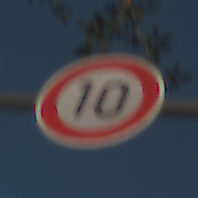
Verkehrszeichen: Geschwindigkeit10
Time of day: SunriseSunset
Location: Outdoor (Nature)
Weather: Clear
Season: NotSpecified
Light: Natural